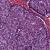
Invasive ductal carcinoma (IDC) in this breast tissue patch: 1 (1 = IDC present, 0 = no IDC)